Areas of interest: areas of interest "Residential"
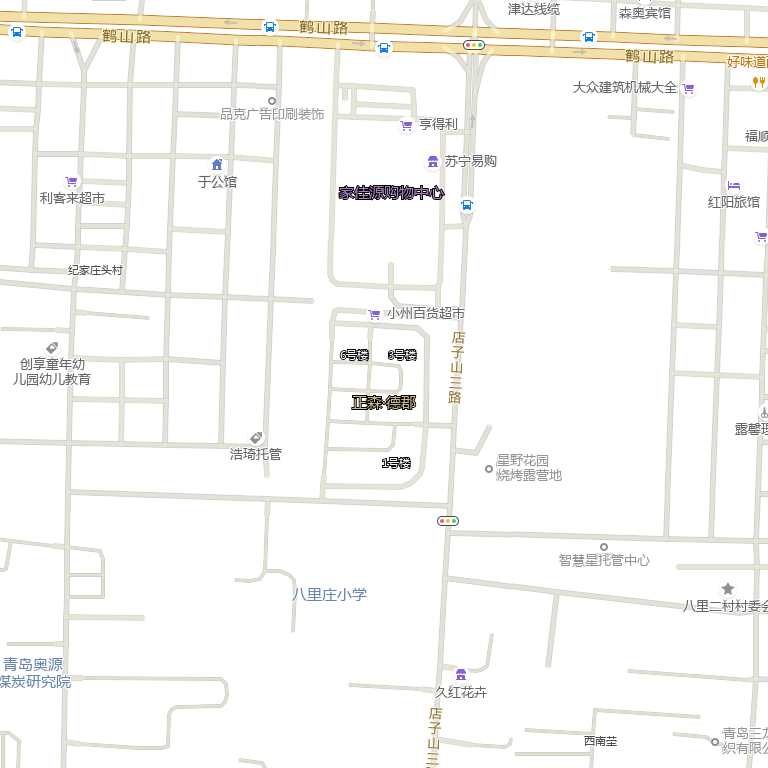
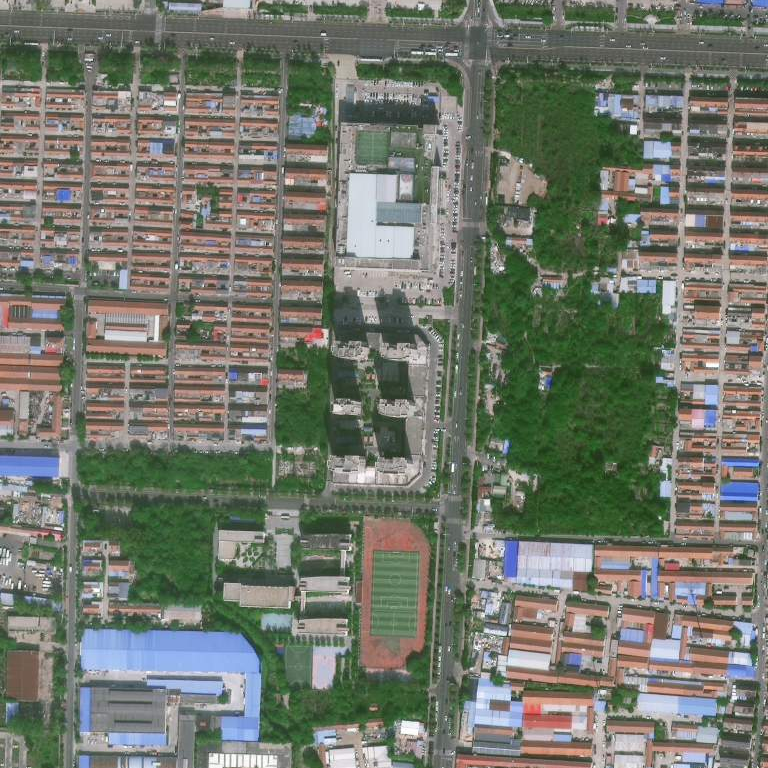